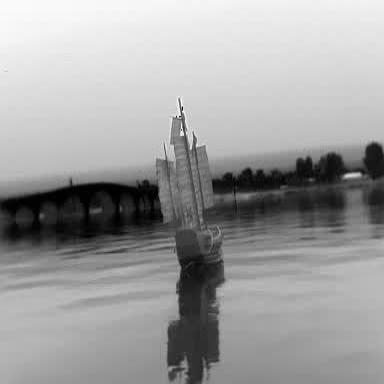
There is a sailboat in the infrared image.